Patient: sex M, age 37
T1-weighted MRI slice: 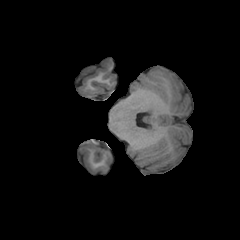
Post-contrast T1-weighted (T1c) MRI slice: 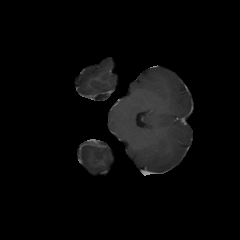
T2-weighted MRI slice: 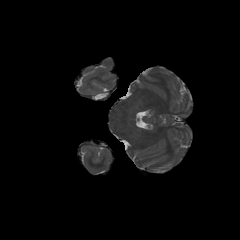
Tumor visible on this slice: no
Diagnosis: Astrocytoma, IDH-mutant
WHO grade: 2